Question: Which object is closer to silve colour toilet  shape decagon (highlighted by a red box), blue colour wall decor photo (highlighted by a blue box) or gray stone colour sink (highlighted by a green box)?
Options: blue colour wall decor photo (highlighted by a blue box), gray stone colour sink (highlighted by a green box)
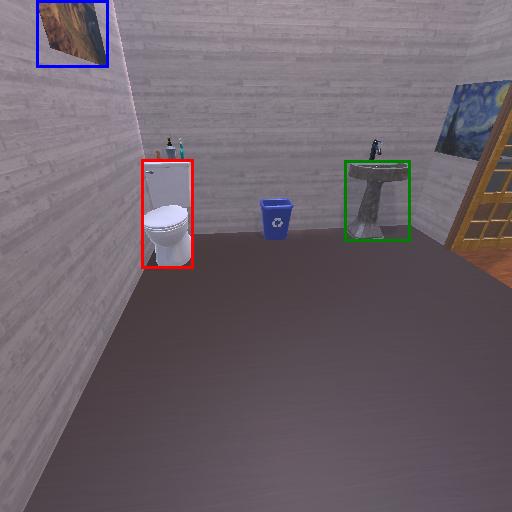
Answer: blue colour wall decor photo (highlighted by a blue box)